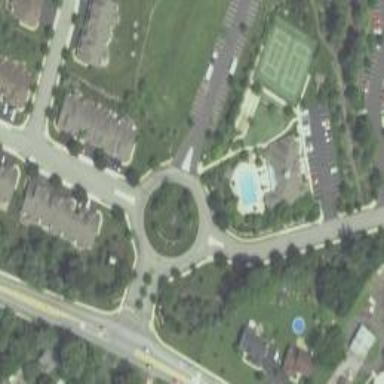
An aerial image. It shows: Roundabout on residential road.